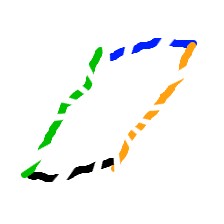
Shape: parallelogram